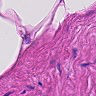
Metastatic tissue present: no